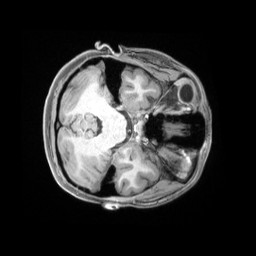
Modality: T1w
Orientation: axial
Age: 19
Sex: female
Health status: ill
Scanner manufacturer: siemens
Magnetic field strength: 3 T
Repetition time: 2.2 s
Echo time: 0.00218 s